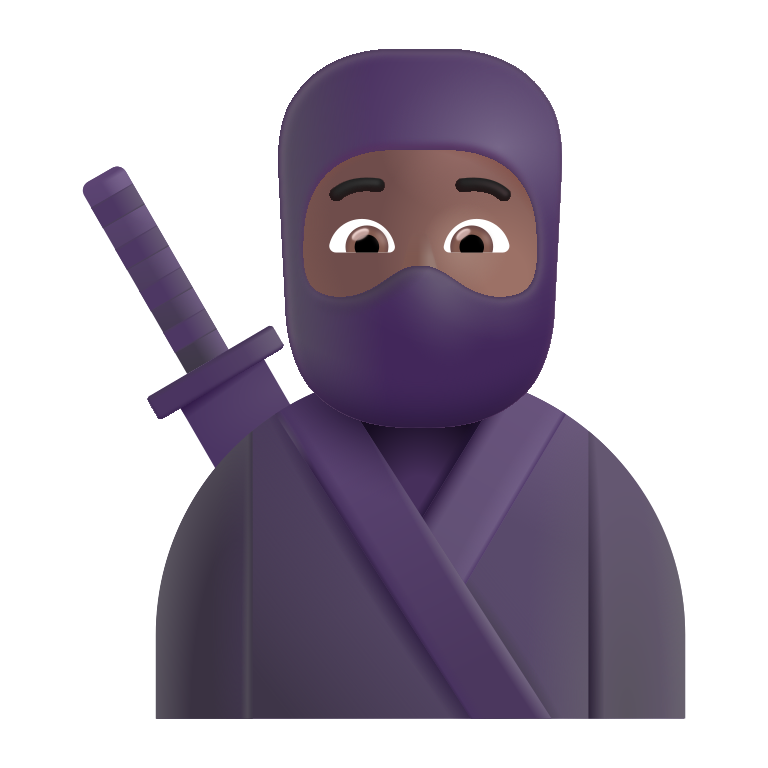
ninja color  dark